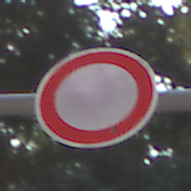
Verkehrszeichen: VerbotFahrzeugeAllerArt
Umgebung: Outdoor, Suburban
Tageszeit: MorningAfternoon
Wetter: PartlyCloudy
Licht: Natural
Jahreszeit: NotSpecified
Kontrast: LowContrast